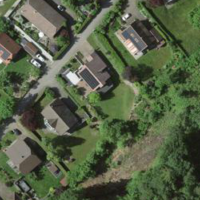
EUNIS habitat code: 55
Species observed at this site:
Buxus sempervirens